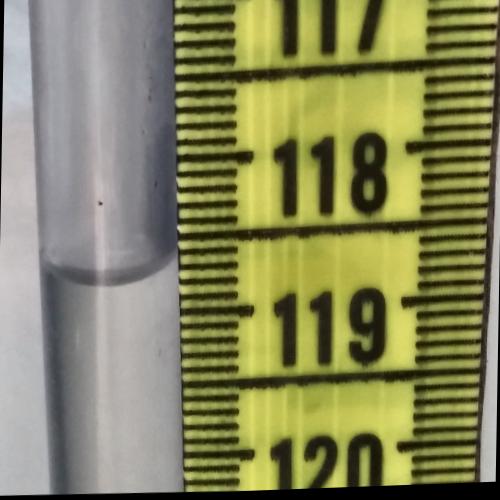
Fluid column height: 118.8 cm